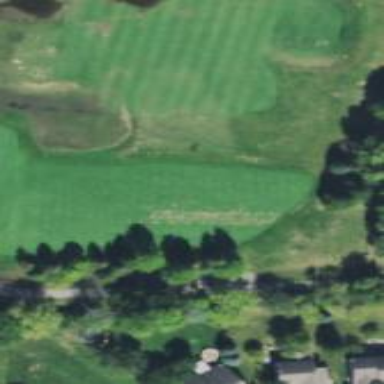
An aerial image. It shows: Grassy area designated as golf fairway.